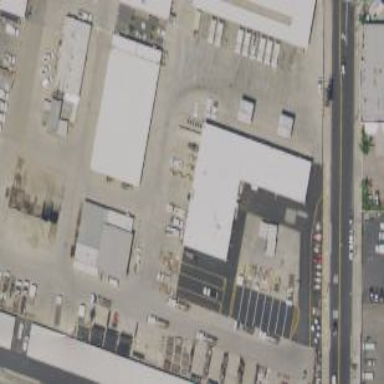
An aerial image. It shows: Industrial building.